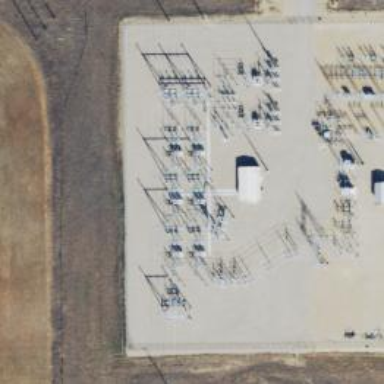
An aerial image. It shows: Switch used for power control.